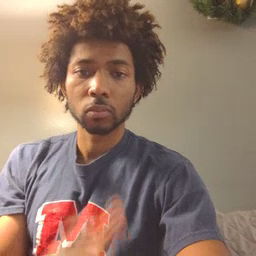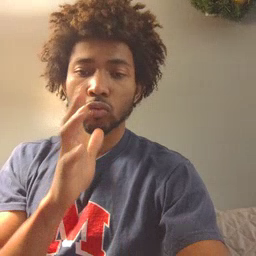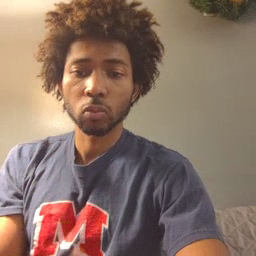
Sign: grandma